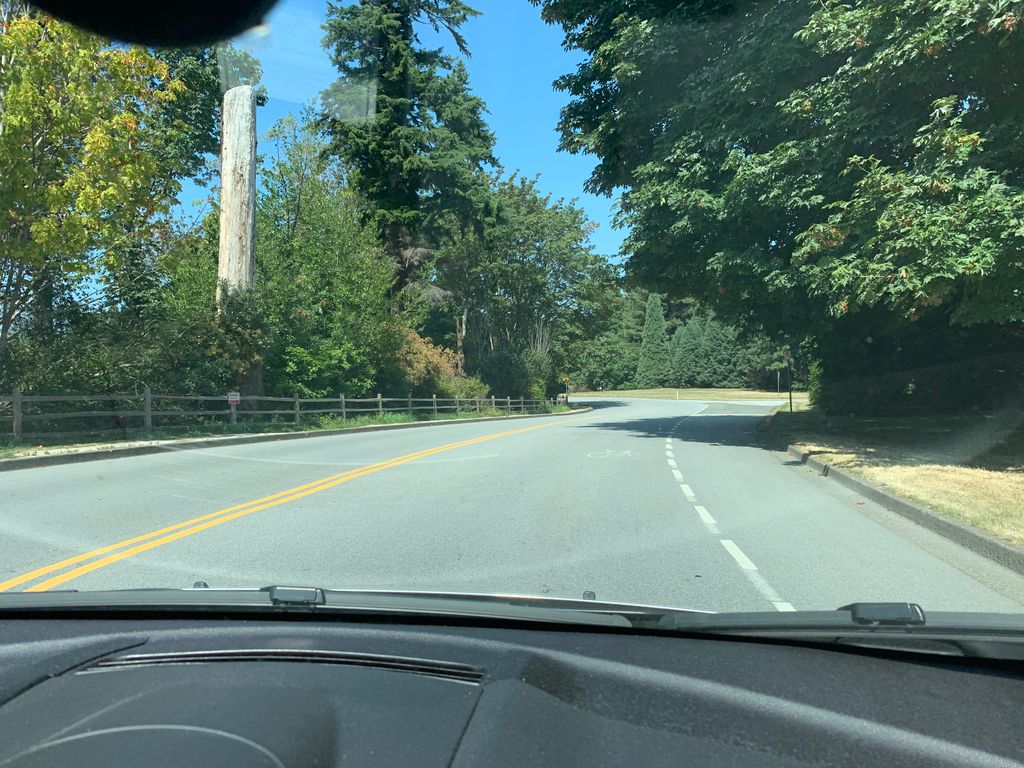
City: vancouver